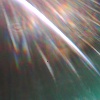
Label: sunburn